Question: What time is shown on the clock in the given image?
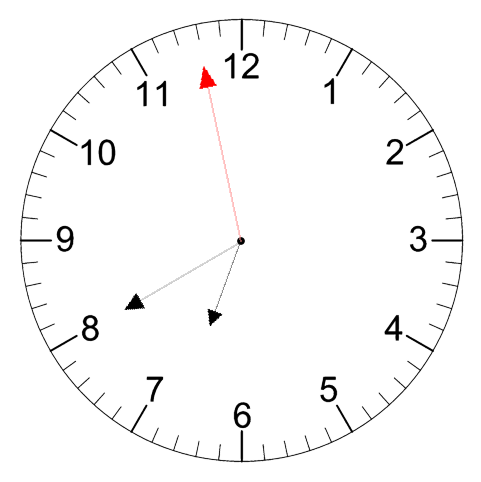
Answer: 06:39:58